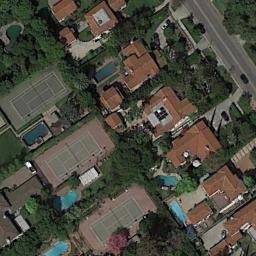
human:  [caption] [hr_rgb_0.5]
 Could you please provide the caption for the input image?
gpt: There are many different shapes and sizes of buildings next to the tennis courts .

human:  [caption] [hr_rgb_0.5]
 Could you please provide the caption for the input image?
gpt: One side of the tennis court was shaded by the shade of a tree .

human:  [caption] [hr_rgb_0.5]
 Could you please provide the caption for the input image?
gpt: The tennis court is on the grass next to some buildings and trees .

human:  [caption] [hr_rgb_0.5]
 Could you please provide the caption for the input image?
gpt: The tennis court is surrounded by trees, Beside a large residential area .

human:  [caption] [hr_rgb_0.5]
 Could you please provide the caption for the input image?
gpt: There are some brown buildings and green trees near the tennis court .